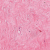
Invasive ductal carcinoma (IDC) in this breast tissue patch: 0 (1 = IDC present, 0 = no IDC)